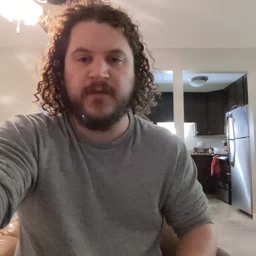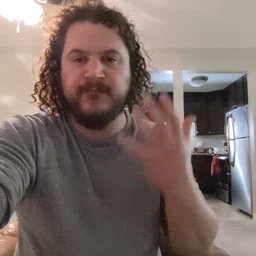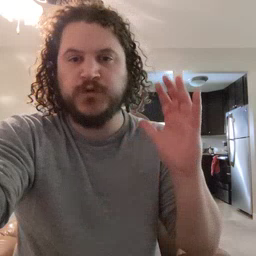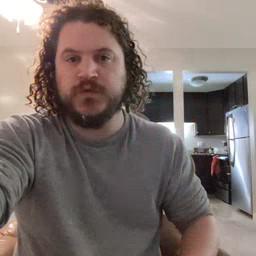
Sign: finish